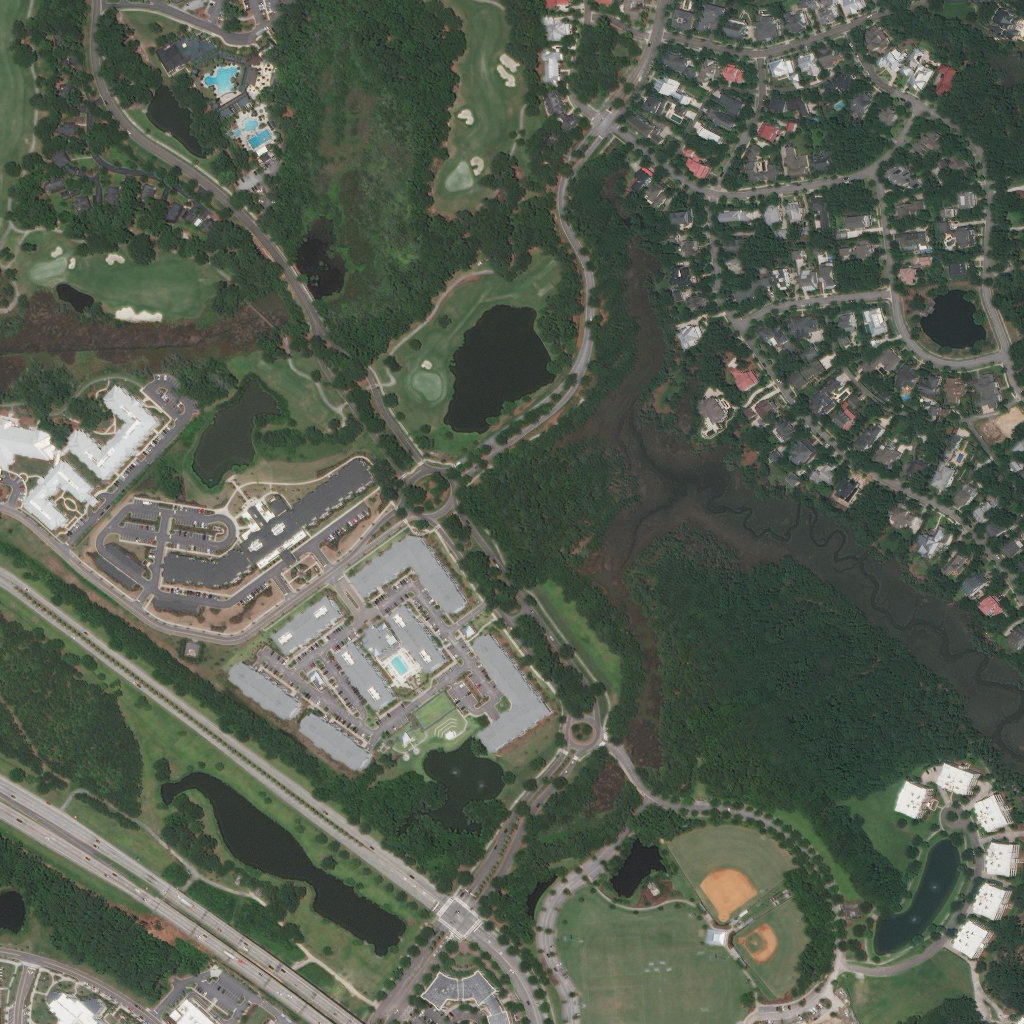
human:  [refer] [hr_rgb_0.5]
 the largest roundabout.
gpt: <box>[[39, 45, 44, 50, 0]]</box>